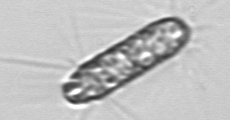
Label: Corethron_hystrix